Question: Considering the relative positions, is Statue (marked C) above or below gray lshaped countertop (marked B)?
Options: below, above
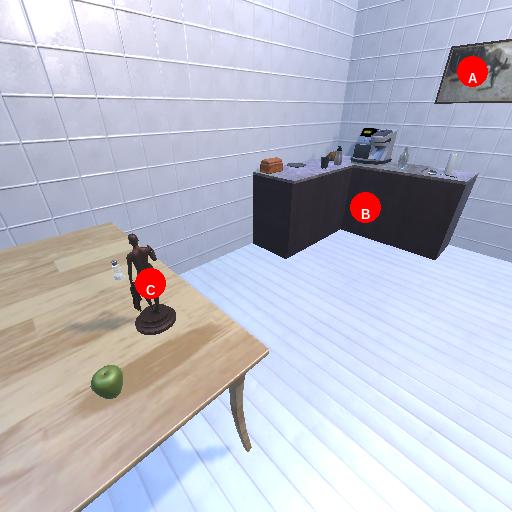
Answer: below